Interaction volume radius: 10 \u00c5
Interaction volume height: 45 \u00c5
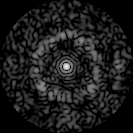
Disorder parameter: 0.7429